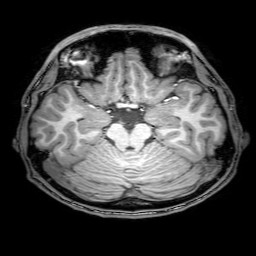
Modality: T1w
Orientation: coronal
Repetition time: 0.00828 s
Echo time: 0.00388 s